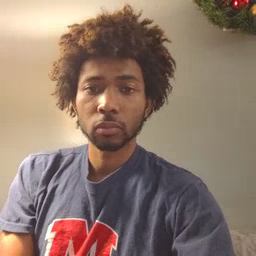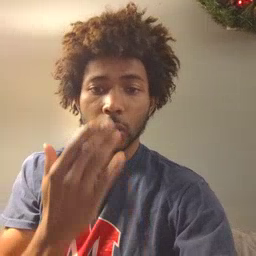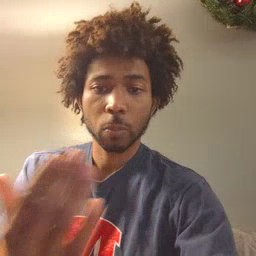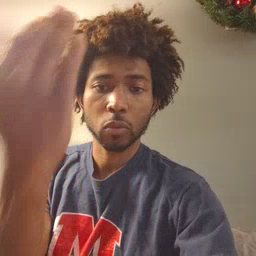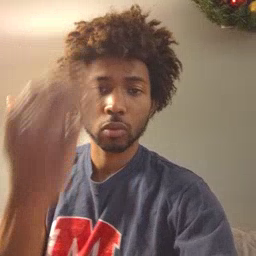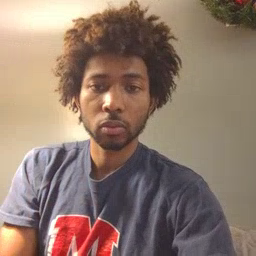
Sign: morning